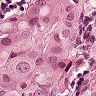
Metastatic tissue present: yes